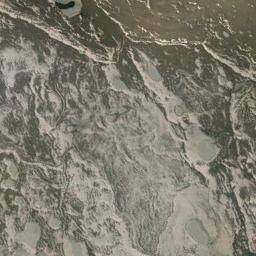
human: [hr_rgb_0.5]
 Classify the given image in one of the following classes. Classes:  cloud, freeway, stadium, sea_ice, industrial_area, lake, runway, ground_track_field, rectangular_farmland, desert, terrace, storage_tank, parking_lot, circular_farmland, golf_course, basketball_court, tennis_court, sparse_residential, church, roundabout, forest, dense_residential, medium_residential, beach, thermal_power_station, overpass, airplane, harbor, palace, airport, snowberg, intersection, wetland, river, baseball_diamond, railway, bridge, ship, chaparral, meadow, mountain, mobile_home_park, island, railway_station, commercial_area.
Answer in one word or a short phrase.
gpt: desert